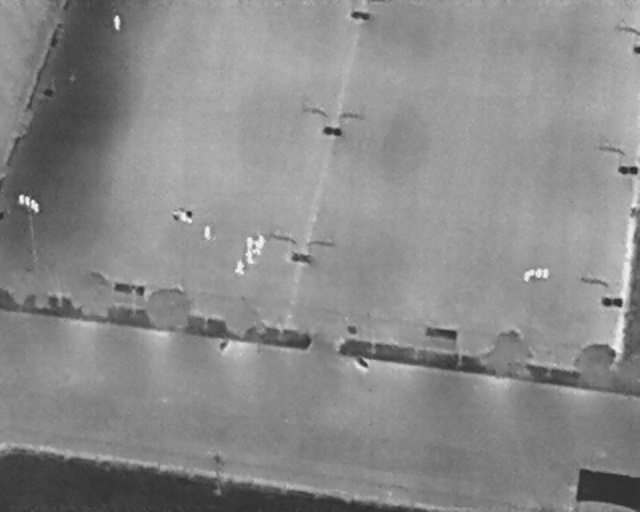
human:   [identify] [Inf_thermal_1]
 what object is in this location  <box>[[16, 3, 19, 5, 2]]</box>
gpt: <ref>1 small person at the top left</ref>